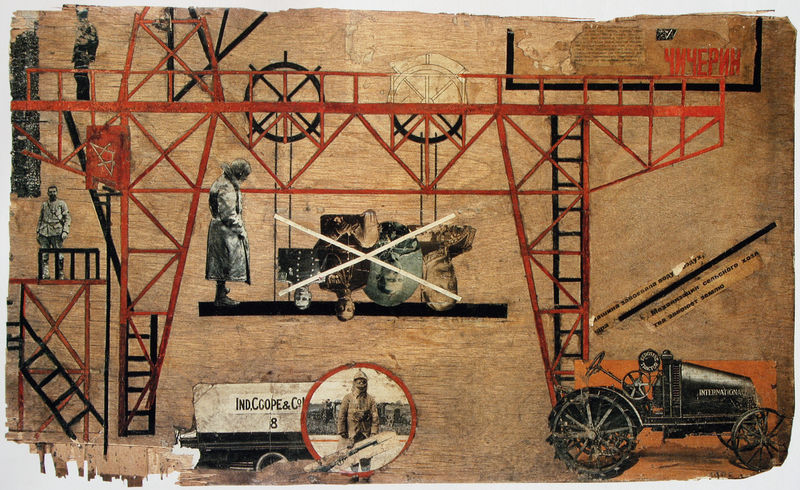
Titel: Bühnenbildentwurf zu "Die Erde bäumt sich" von Sergej Tretjakow
Künstler: Ljubow Popowa
Institution: Art Co. Ltd. (Sammlung George Costakis)
Schlagwörter: kopf, mann, weiß, frauen, gelb, menschen, ocker, braun, frau, grau, holz, männer, orange, schwarz, zeichnung, rot, beige, gesichter, architektur, mensch, gitter, bühne, arbeit, kreis, rund, räder, statue, schrift, fotos, papier, man, russland, abstrakt, modern, farbe, formen, linien, fabrik, auto, figuren, industrie, rad, traktor, wagen, krieg, leiter, kaiser, soldaten, metall, striche, collage, foto, fotografie, eisen, maschine, gerüst, hängen, stangen, kreuz, stern, kran, seil, technik, druckgrafik, schwarzweiß, text, uniform, zeitung, soldat, waffe, kreise, herrscher, rüstung, photo, maserung, gewehr, konstruktion, blaz, stahl, verstrebungen, entwicklung, automobil, autos, uniformiert, russisch, zahnrad, mechanik, stahlträger, eisenträger, holzmaserung, geklebt, leitern, kommunismus, montage, kopfüber, aufhängung, fotografien, kyrillisch, photos, laster, erfinder, durchgestrichen, ocjer, photographien, lkw, lastzug, katon, x, m#nner, trekker, bulldog, portraäts, mechaik, amchanik, #bühne